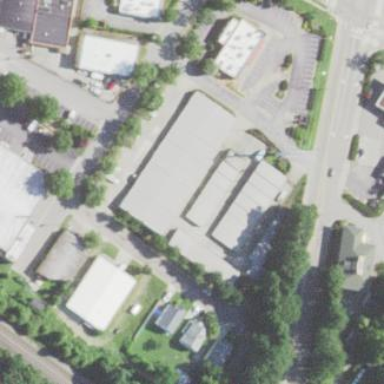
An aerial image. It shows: Commercial building.